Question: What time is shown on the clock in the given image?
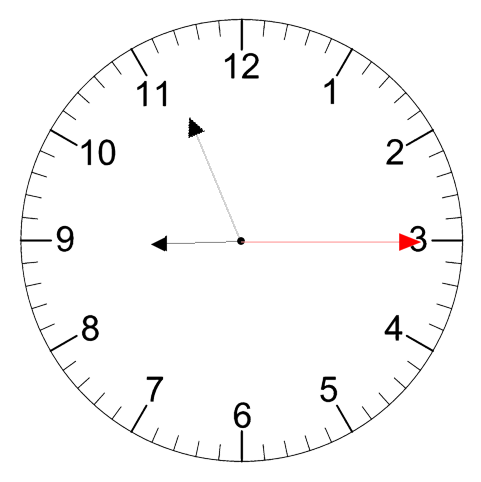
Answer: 08:56:15